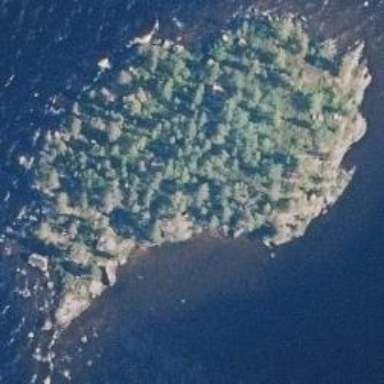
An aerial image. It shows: Islet.